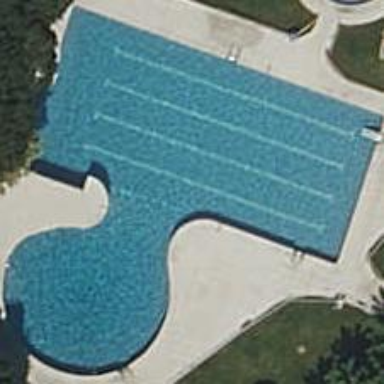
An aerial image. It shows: Swimming pool within leisure land area designed for swimming activities.